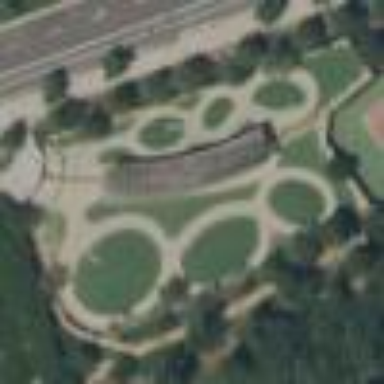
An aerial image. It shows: Dog park for leisure land.